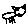
Label: cat